Aerial crown-view tile of a tropical tree (Barro Colorado Island, Panama), acquired 20241216:
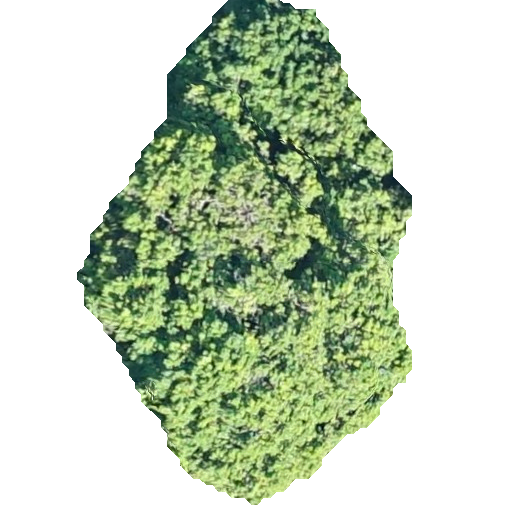
Species: Trichilia tuberculata
GBIF accepted scientific name: Trichilia tuberculata
Crown area: 162.022 m²